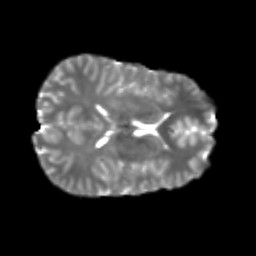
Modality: T2w
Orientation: axial
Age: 21
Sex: male
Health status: healthy
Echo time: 0.074 s